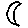
Label: moon